Question: I can't set up vim colorschemes(<URL> with 256 colors. How to check where the problem is?
In <URL> => 1' but when I added 'set t_Co=256' nothing happens.
Also in '.~/.profile' I added: 'export TERM="gnome-256color"'

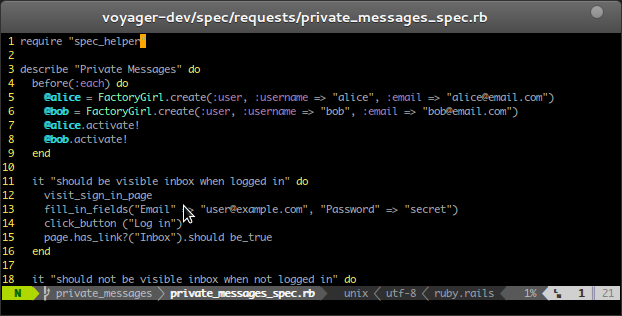
Answer: <URL> seams to be a and gnome-terminal isn't a GUI for Vim.
So, maybe trying gVim instead will fix your problem.